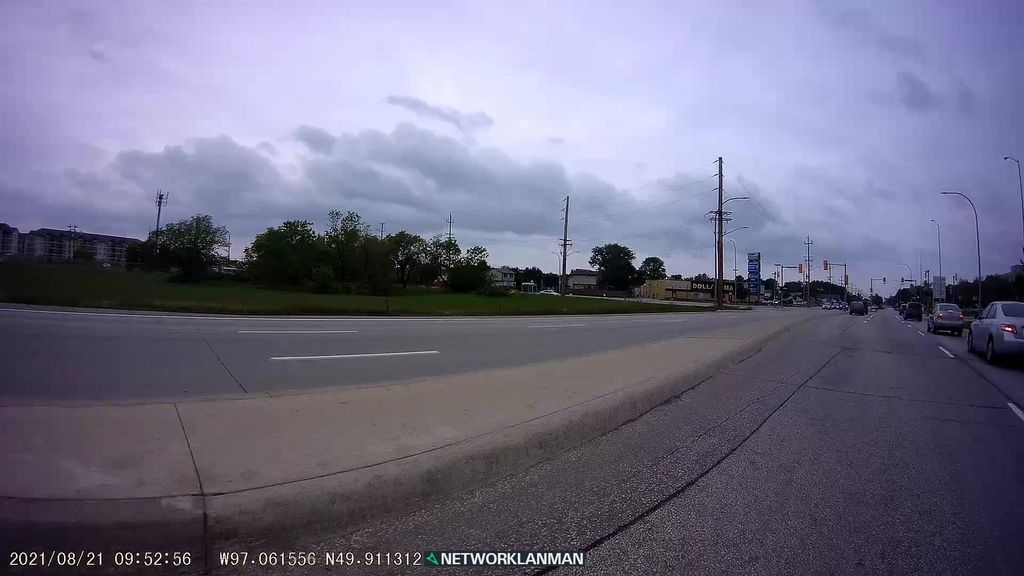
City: winnipeg